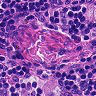
Metastatic tissue present: no